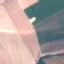
Land use / land cover: AnnualCrop